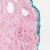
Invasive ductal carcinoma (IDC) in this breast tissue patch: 0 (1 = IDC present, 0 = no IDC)